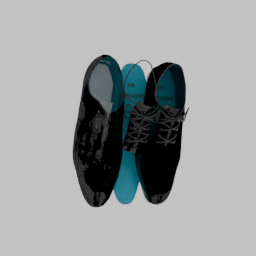
Label: people